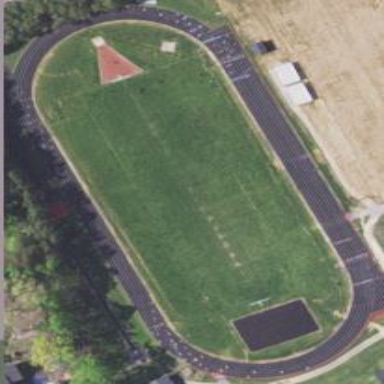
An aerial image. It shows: Track on asphalt surface for leisure land.